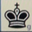
Piece: bK